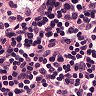
Metastatic tissue present: no